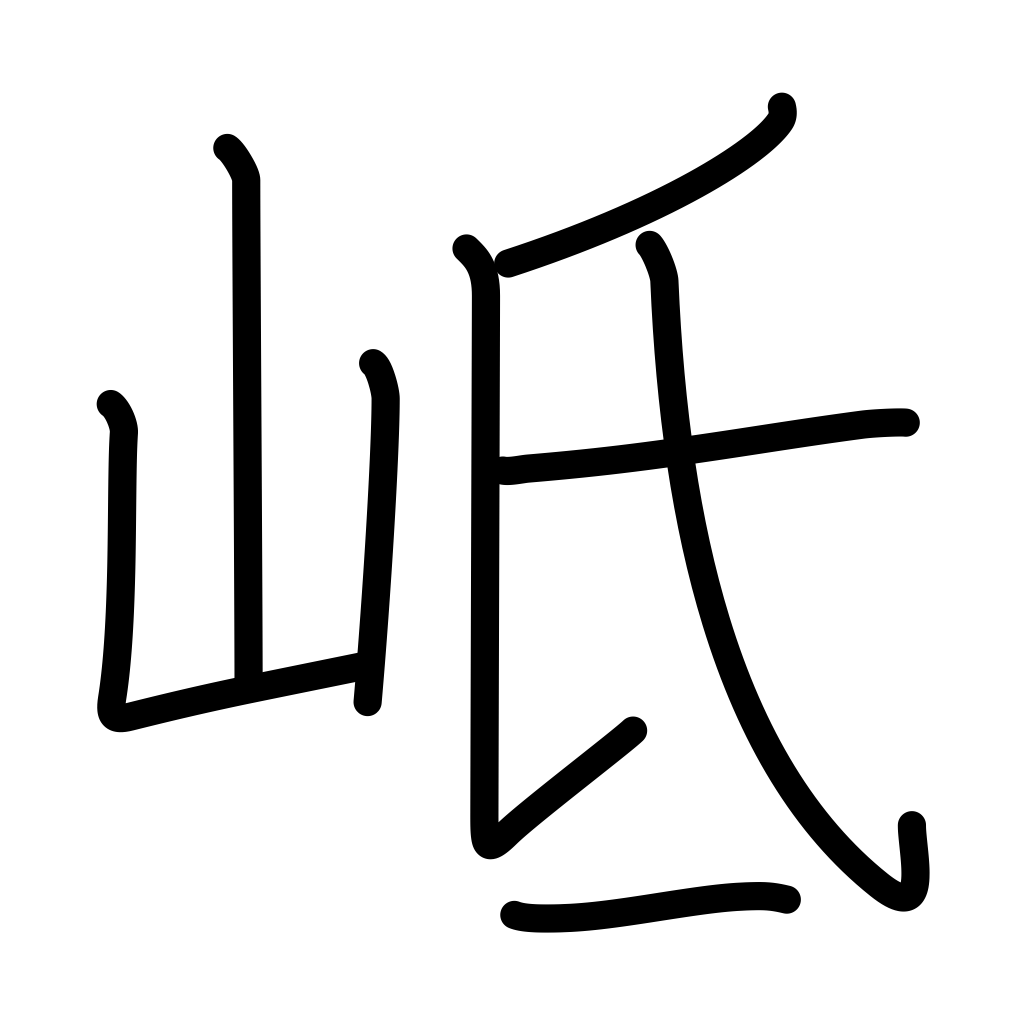
Meaning: name of a mountain